Interaction volume radius: 5 \u00c5
Interaction volume height: 25 \u00c5
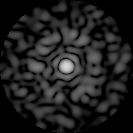
Disorder parameter: 0.7992